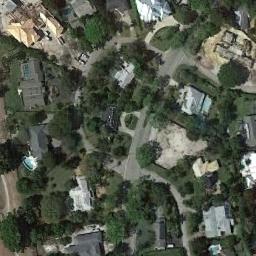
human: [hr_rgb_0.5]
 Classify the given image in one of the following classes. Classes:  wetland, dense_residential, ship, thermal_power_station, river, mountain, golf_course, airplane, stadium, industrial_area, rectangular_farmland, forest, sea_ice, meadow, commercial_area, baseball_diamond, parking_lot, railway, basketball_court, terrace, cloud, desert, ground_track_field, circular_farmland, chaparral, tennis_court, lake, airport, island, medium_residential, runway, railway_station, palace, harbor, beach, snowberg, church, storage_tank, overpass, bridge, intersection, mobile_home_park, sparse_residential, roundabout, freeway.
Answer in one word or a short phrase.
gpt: dense_residential